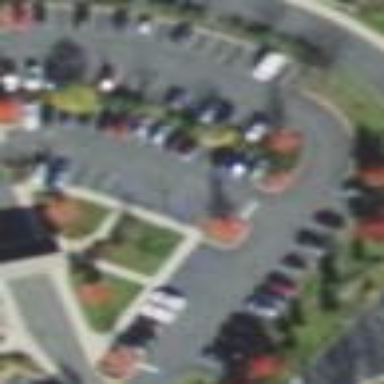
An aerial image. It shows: Parking area with surface.